Question: I have a 'UIViewController' holding 'UITableView' stretched on all it's area. On bar button click I'm trying to shrink and move and shrink the 'UITableView' to make a space for 'UIView' that is moving down from the top of the screen.
I attach thee project
I manage to move red view just fine, but having problems with moving and resizing UITableView stimulatenously.
Here are my animations that cause problems.
'''
-(void)extendTableView
{
if (searchPanel) {
objectsTableView.frame = CGRectMake(objectsTableView.frame.origin.x, 0, objectsTableView.frame.size.width, 100);
CATransition *animation = [CATransition animation];
[animation setDuration:0.5];
[animation setType:kCATransitionPush];
[animation setSubtype:kCATransitionFromTop];
[animation setTimingFunction:[CAMediaTimingFunction functionWithName:kCAMediaTimingFunctionEaseInEaseOut]];
[animation setDelegate: self];
[animation setValue:ANIMATION_EXTEND_TABLE_VIEW forKey:KEY_ANIMATION];
[objectsTableView.layer addAnimation:animation forKey:ANIMATION_EXTEND_TABLE_VIEW];
}
-(void)shrinkTableView
{
if (searchPanel) {
objectsTableView.frame = CGRectMake(objectsTableView.frame.origin.x, 100, objectsTableView.frame.size.width, 100);
CATransition *animation = [CATransition animation];
[animation setDuration:0.5];
[animation setType:kCATransitionPush];
[animation setSubtype:kCATransitionFromBottom];
[animation setTimingFunction:[CAMediaTimingFunction functionWithName:kCAMediaTimingFunctionEaseInEaseOut]];
[animation setDelegate: self];
[animation setValue:ANIMATION_SHRINK_TABLE_VIEW forKey:KEY_ANIMATION];
[objectsTableView.layer addAnimation:animation forKey:ANIMATION_SHRINK_TABLE_VIEW];
}
}
'''
What would be the proper way to achieve that?
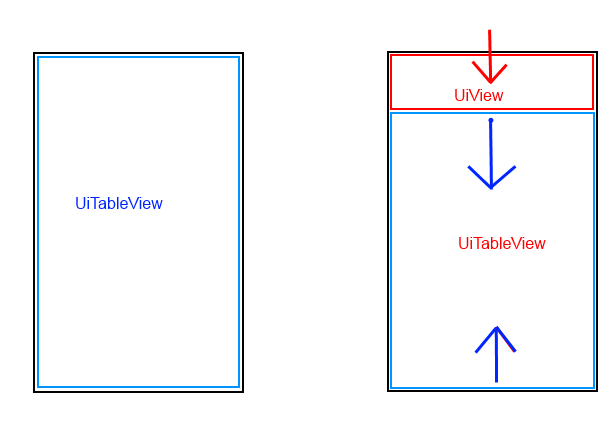
Answer: This works perfect
'''
-(void)extendTableView
{
if (searchPanel) {
CGRect screenRect = [[UIScreen mainScreen] bounds];
[UIView beginAnimations:nil context:nil];
[UIView setAnimationDuration:0.5];
objectsTableView.frame = CGRectMake(0, 0, screenRect.size.width, screenRect.size.height);
[UIView commitAnimations];
}
}
-(void)shrinkTableView
{
if (searchPanel) {
CGRect screenRect = [[UIScreen mainScreen] bounds];
[UIView beginAnimations:nil context:nil];
[UIView setAnimationDuration:0.5];
objectsTableView.frame = CGRectMake(0, 100, screenRect.size.width, screenRect.size.height -100);
[UIView commitAnimations];
}
}
'''